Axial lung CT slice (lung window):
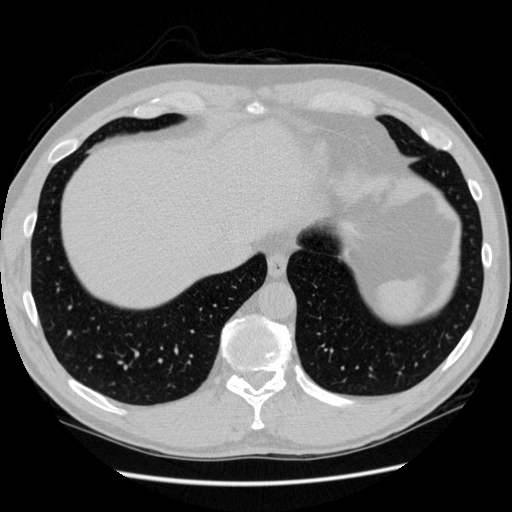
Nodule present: no